Field crop: tomato
Growth stage: 1
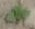
Species: solanum